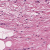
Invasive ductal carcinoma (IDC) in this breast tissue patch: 0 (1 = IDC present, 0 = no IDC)